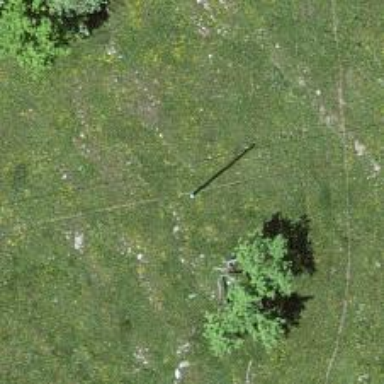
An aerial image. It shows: Power pole.